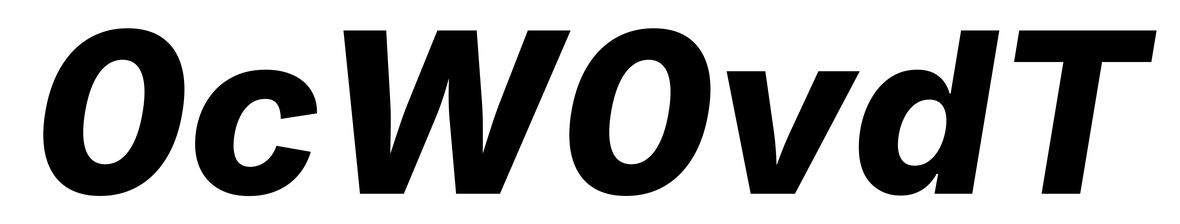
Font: Inter-Italic_ExtraBold_Italic